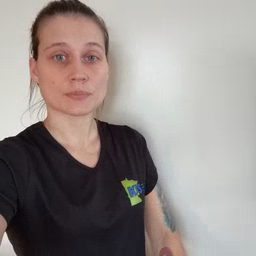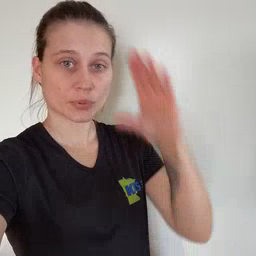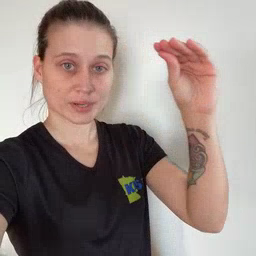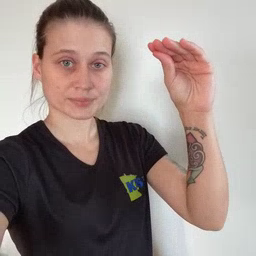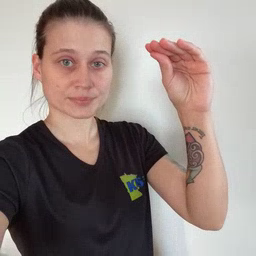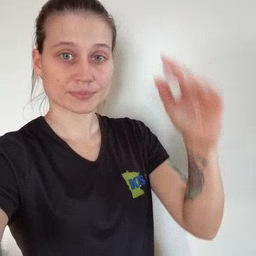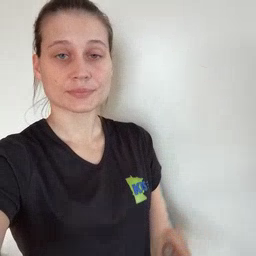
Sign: boy